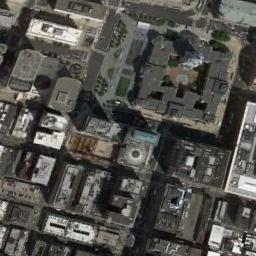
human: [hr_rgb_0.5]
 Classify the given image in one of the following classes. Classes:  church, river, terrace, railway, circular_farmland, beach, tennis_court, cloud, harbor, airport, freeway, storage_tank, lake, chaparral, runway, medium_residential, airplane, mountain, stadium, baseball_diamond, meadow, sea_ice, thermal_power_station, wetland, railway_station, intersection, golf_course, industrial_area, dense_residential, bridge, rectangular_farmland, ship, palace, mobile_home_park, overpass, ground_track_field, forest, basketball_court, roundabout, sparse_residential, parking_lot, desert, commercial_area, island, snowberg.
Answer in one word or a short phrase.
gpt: commercial_area